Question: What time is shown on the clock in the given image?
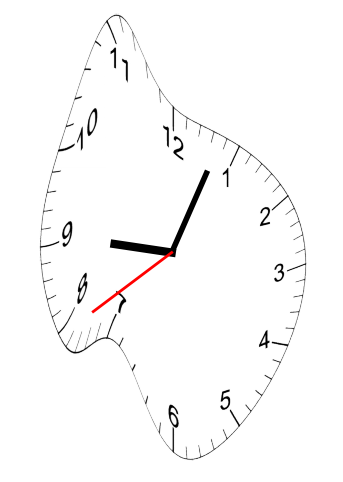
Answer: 09:03:39